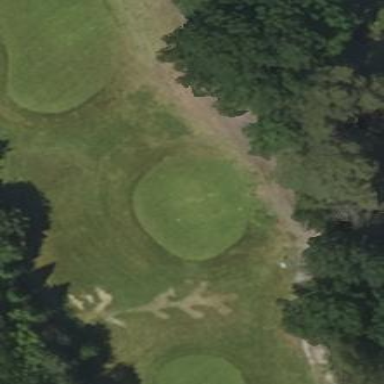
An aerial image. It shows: Golf tee.